Interaction volume radius: 10 \u00c5
Interaction volume height: 15 \u00c5
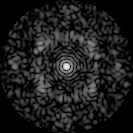
Disorder parameter: 0.7276